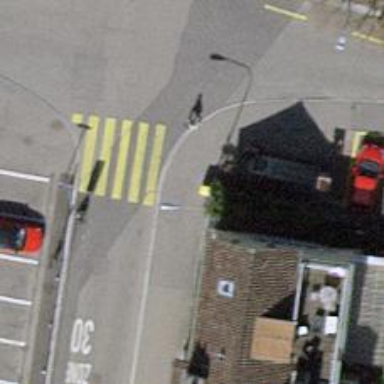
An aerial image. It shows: Post box is visible.